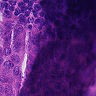
Metastatic tissue present: yes